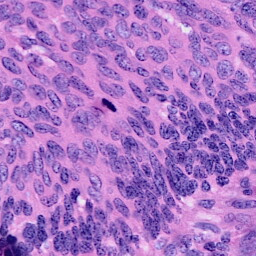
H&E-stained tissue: Cervix